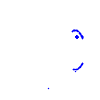
Particle: proton